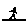
Label: smiley face